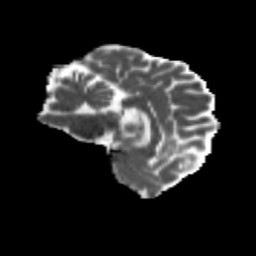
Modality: MD
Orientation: sagittal
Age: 71
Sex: female
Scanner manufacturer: siemens
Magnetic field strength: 3 T
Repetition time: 4.71 s
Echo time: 0.0906 s